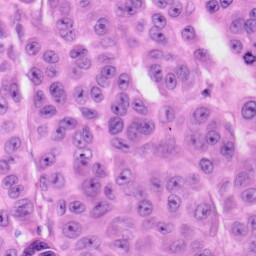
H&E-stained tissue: Skin